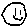
Label: smiley face